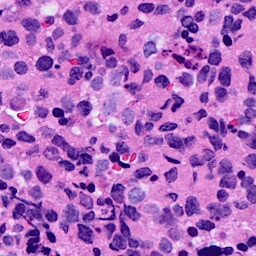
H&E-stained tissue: Breast